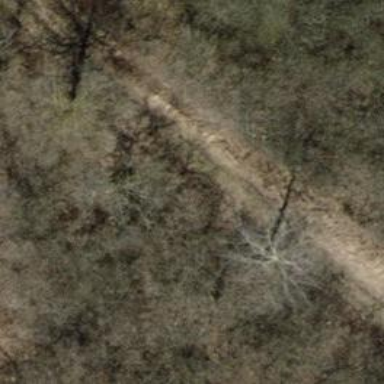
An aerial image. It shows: Track with grass surface graded as grade3.